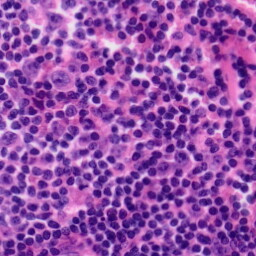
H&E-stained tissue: Tonsil